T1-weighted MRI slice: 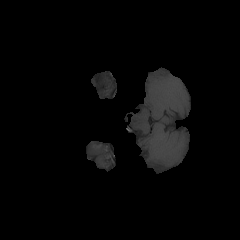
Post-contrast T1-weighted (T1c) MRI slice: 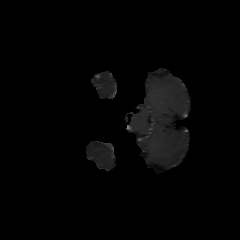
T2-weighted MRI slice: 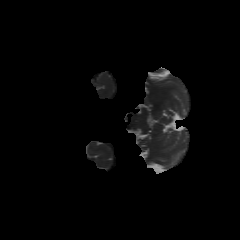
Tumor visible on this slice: no